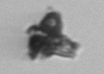
Label: detritus